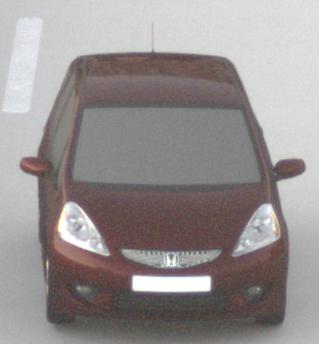
Make: Honda
Model: Jazz 1.2
Detailed model: Jazz (III) (11/08 - 04/11)
Model produced from: 2008/11
Model produced until: 2010/10
Doors: 5
Color: red
Road condition: dry road
Daytime: sunrise or sunset
Contrast: low contrast